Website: apple
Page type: payment
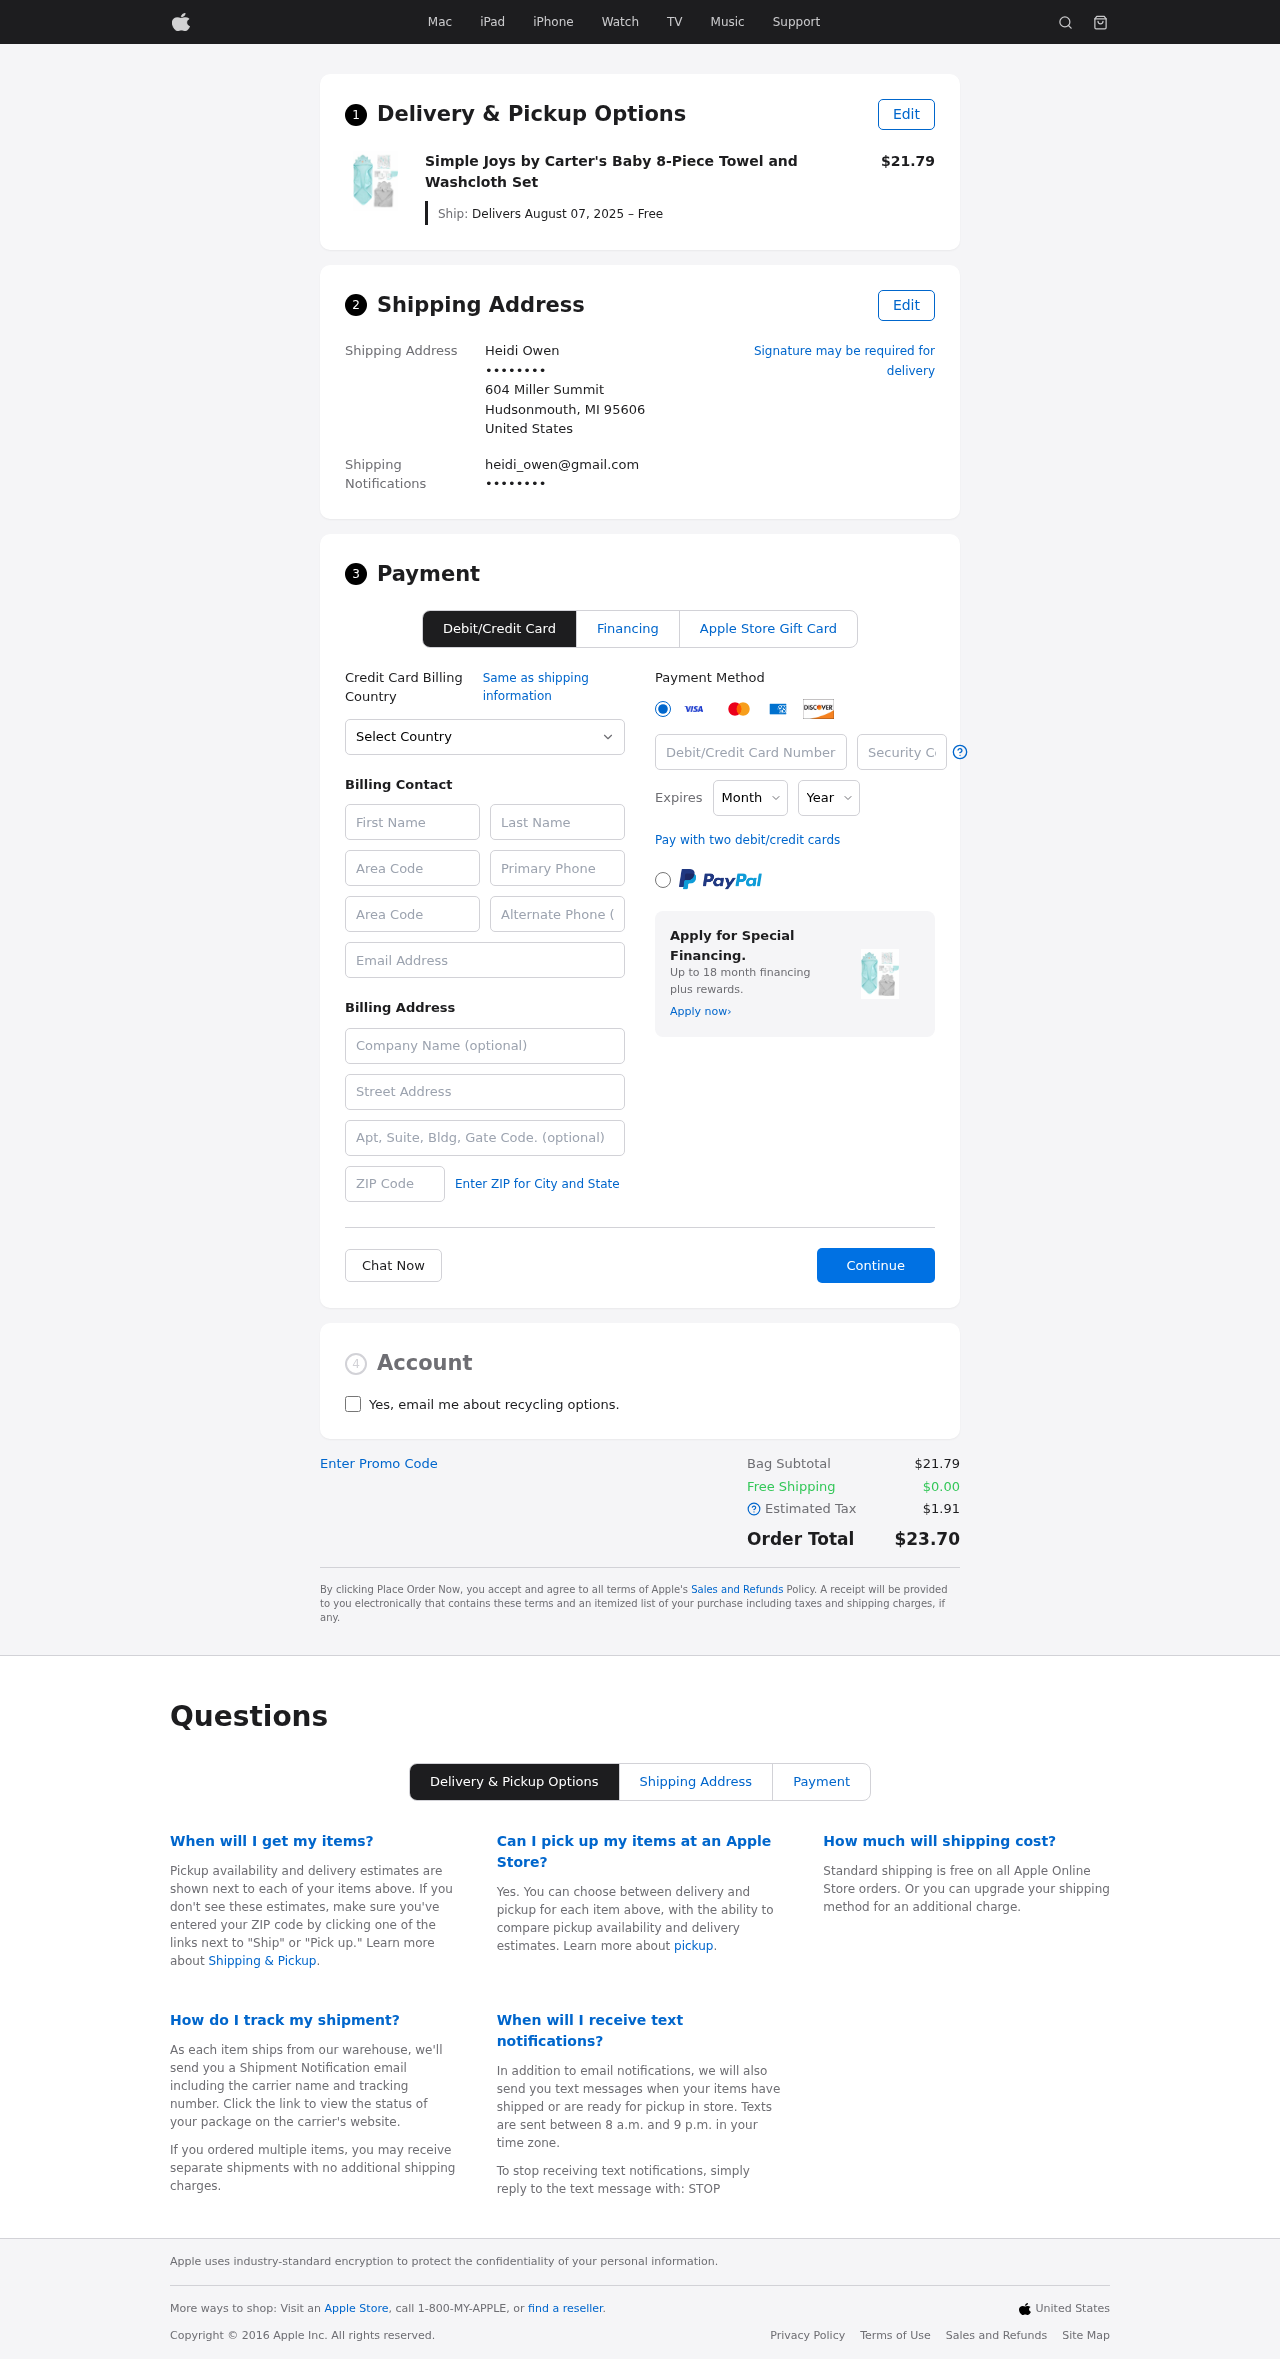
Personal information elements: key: PII_CARD_CVV
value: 626
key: PII_CARD_EXPIRY_MONTH
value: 10
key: PII_CARD_EXPIRY_YEAR
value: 27
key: PII_CARD_NUMBER
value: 2224 1747 5129 8562
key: PII_CITY_STATE_ZIP
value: Hudsonmouth, MI 95606
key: PII_COMPANY
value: Thomas and Sons
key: PII_COUNTRY
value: United States
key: PII_EMAIL
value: heidi_owen@gmail.com
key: PII_EMAIL2
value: heidi_owen@gmail.com
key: PII_FIRSTNAME
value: Heidi
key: PII_FULLNAME
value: Heidi Owen
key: PII_LASTNAME
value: Owen
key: PII_PHONE3
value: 5783490171
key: PII_PHONE_ALT
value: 7024263746
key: PII_PHONE_ALT_AREA
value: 702
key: PII_PHONE_AREA
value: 578
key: PII_SECURITY_CODE
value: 45255
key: PII_STREET
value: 604 Miller Summit
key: PII_PHONE
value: ••••••••
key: PII_PHONE2
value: ••••••••
Product elements: key: PRODUCT1_NAME
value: Simple Joys by Carter's Baby 8-Piece Towel and Washcloth Set
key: PRODUCT1_PRICE
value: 21.79
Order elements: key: ORDER_DELIVERY_DATE
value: Delivers August 07, 2025 – Free
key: ORDER_SUBTOTAL
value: $21.79
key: ORDER_SHIPPING_COST
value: $0.00
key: ORDER_TAX
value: $1.91
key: ORDER_TOTAL
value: $23.70